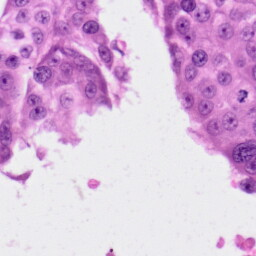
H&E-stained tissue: Skin